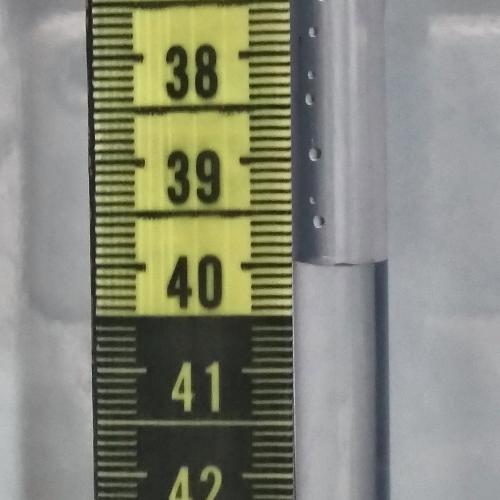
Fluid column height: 40.0 cm